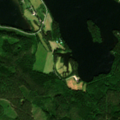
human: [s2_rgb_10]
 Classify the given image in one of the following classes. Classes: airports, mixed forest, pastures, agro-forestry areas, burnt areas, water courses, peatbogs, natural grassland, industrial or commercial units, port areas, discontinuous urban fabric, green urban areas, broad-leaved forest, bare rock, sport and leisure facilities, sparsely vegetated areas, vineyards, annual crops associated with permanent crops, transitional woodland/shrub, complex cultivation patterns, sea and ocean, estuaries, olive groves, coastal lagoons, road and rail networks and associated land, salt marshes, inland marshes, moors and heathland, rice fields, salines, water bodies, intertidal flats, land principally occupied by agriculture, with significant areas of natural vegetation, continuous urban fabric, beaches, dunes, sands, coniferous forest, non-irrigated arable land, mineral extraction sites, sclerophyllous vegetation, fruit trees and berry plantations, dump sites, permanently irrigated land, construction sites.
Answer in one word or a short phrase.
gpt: coniferous forest, mixed forest, water bodies